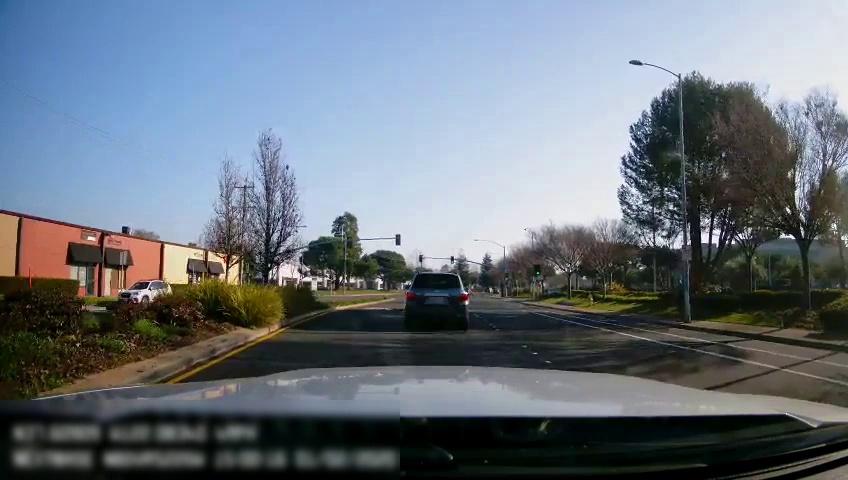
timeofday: Day
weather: Sunny
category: Drivable Space
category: Vehicles | Car
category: Vehicles | SUV
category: Lanes | Alternate Lane
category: Lanes | Current Lane
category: Lanes | Current Lane
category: Lanes | Alternate Lane
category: Traffic | Lights
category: Traffic | Lights
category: Traffic | Lights